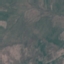
Land use / land cover class: HerbaceousVegetation